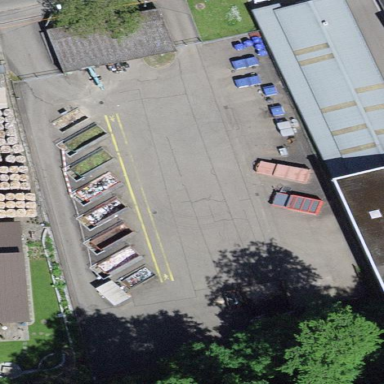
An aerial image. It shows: Recycling center.